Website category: book
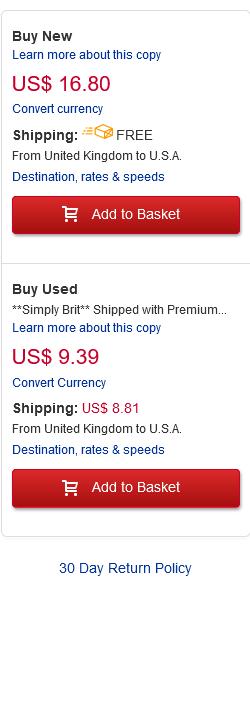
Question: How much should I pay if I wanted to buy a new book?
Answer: US$ 16.80

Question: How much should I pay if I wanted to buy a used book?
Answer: US$ 9.39

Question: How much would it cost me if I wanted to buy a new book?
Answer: US$ 16.80

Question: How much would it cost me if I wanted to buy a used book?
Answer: US$ 9.39

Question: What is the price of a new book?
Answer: US$ 16.80

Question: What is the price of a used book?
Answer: US$ 9.39

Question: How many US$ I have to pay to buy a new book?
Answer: US$ 16.80

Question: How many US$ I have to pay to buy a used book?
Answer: US$ 9.39

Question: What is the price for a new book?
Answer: US$ 16.80

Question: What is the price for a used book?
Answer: US$ 9.39

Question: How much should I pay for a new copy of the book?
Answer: US$ 16.80

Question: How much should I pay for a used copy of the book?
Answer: US$ 9.39

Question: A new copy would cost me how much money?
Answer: US$ 16.80

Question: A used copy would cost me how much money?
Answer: US$ 9.39

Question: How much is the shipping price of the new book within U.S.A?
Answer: FREE

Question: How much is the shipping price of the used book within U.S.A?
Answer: US$ 8.81

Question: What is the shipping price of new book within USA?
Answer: FREE

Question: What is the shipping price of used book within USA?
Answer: US$ 8.81

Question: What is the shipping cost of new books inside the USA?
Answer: FREE

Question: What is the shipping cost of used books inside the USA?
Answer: US$ 8.81

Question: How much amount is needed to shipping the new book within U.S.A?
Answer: FREE

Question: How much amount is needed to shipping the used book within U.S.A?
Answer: US$ 8.81

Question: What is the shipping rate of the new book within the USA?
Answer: FREE

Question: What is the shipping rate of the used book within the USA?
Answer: US$ 8.81

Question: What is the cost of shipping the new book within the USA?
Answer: FREE

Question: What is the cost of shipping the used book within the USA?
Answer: US$ 8.81

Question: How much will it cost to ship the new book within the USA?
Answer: FREE

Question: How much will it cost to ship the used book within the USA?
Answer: US$ 8.81